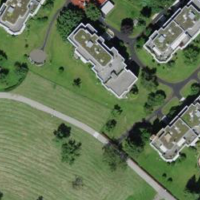
EUNIS habitat code: 55
Species observed at this site:
Aegopodium podagraria